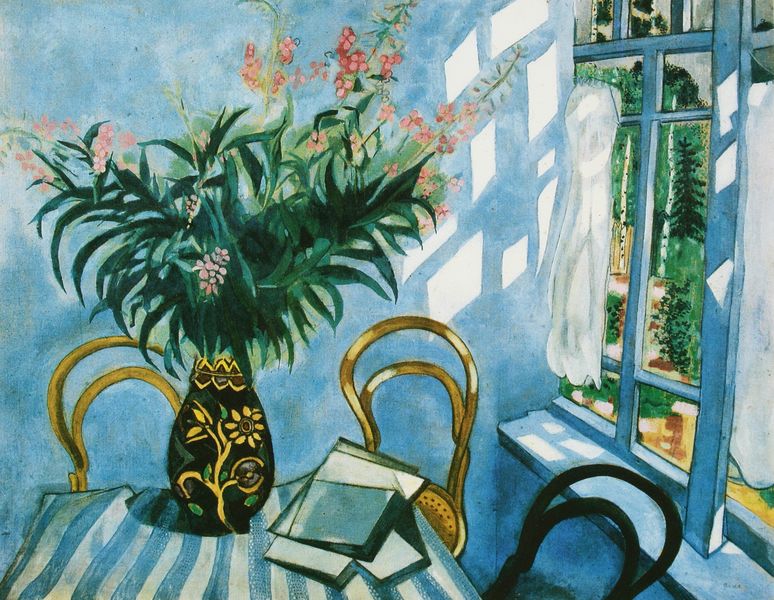
Titel: Interieur mit Blumen
Künstler: Marc Chagall
Standort: Moskau
Institution: Brodskij-Museum
Schlagwörter: blau, blätter, schatten, weiß, aquarell, cezanne, gelb, grün, blumen, fenster, licht, orange, schwarz, stühle, tisch, zimmer, ausblick, beige, muster, wand, rückenlehne, tischdecke, öl, birken, sonne, rosa, rund, garten, stilleben, stillleben, vase, hellblau, papier, blumenvase, lehne, sitz, gardine, vorhänge, gestreift, streifen, strauss, gardiene, blumenstrauss, punkte, buch, fensterkreuz, fensterrahmen, löcher, thonet, sonnenschein, lilien, matisse, hefte, zeichnungen, aussciht, stuhl tisch, lupienen, strau0